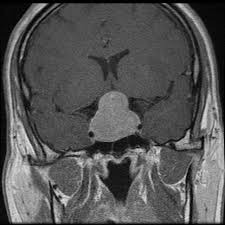
Label: pituitary